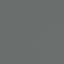
Label: SeaLake